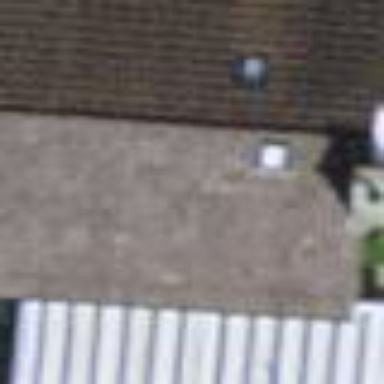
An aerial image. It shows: Building with tiled roof.